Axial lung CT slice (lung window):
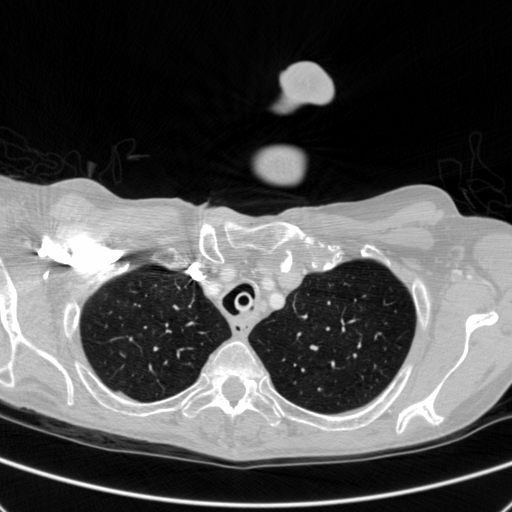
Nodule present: no